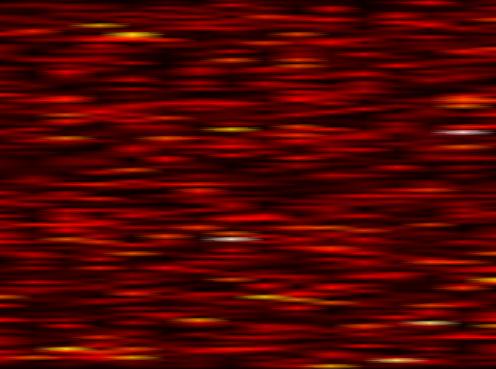
Label: UFMC